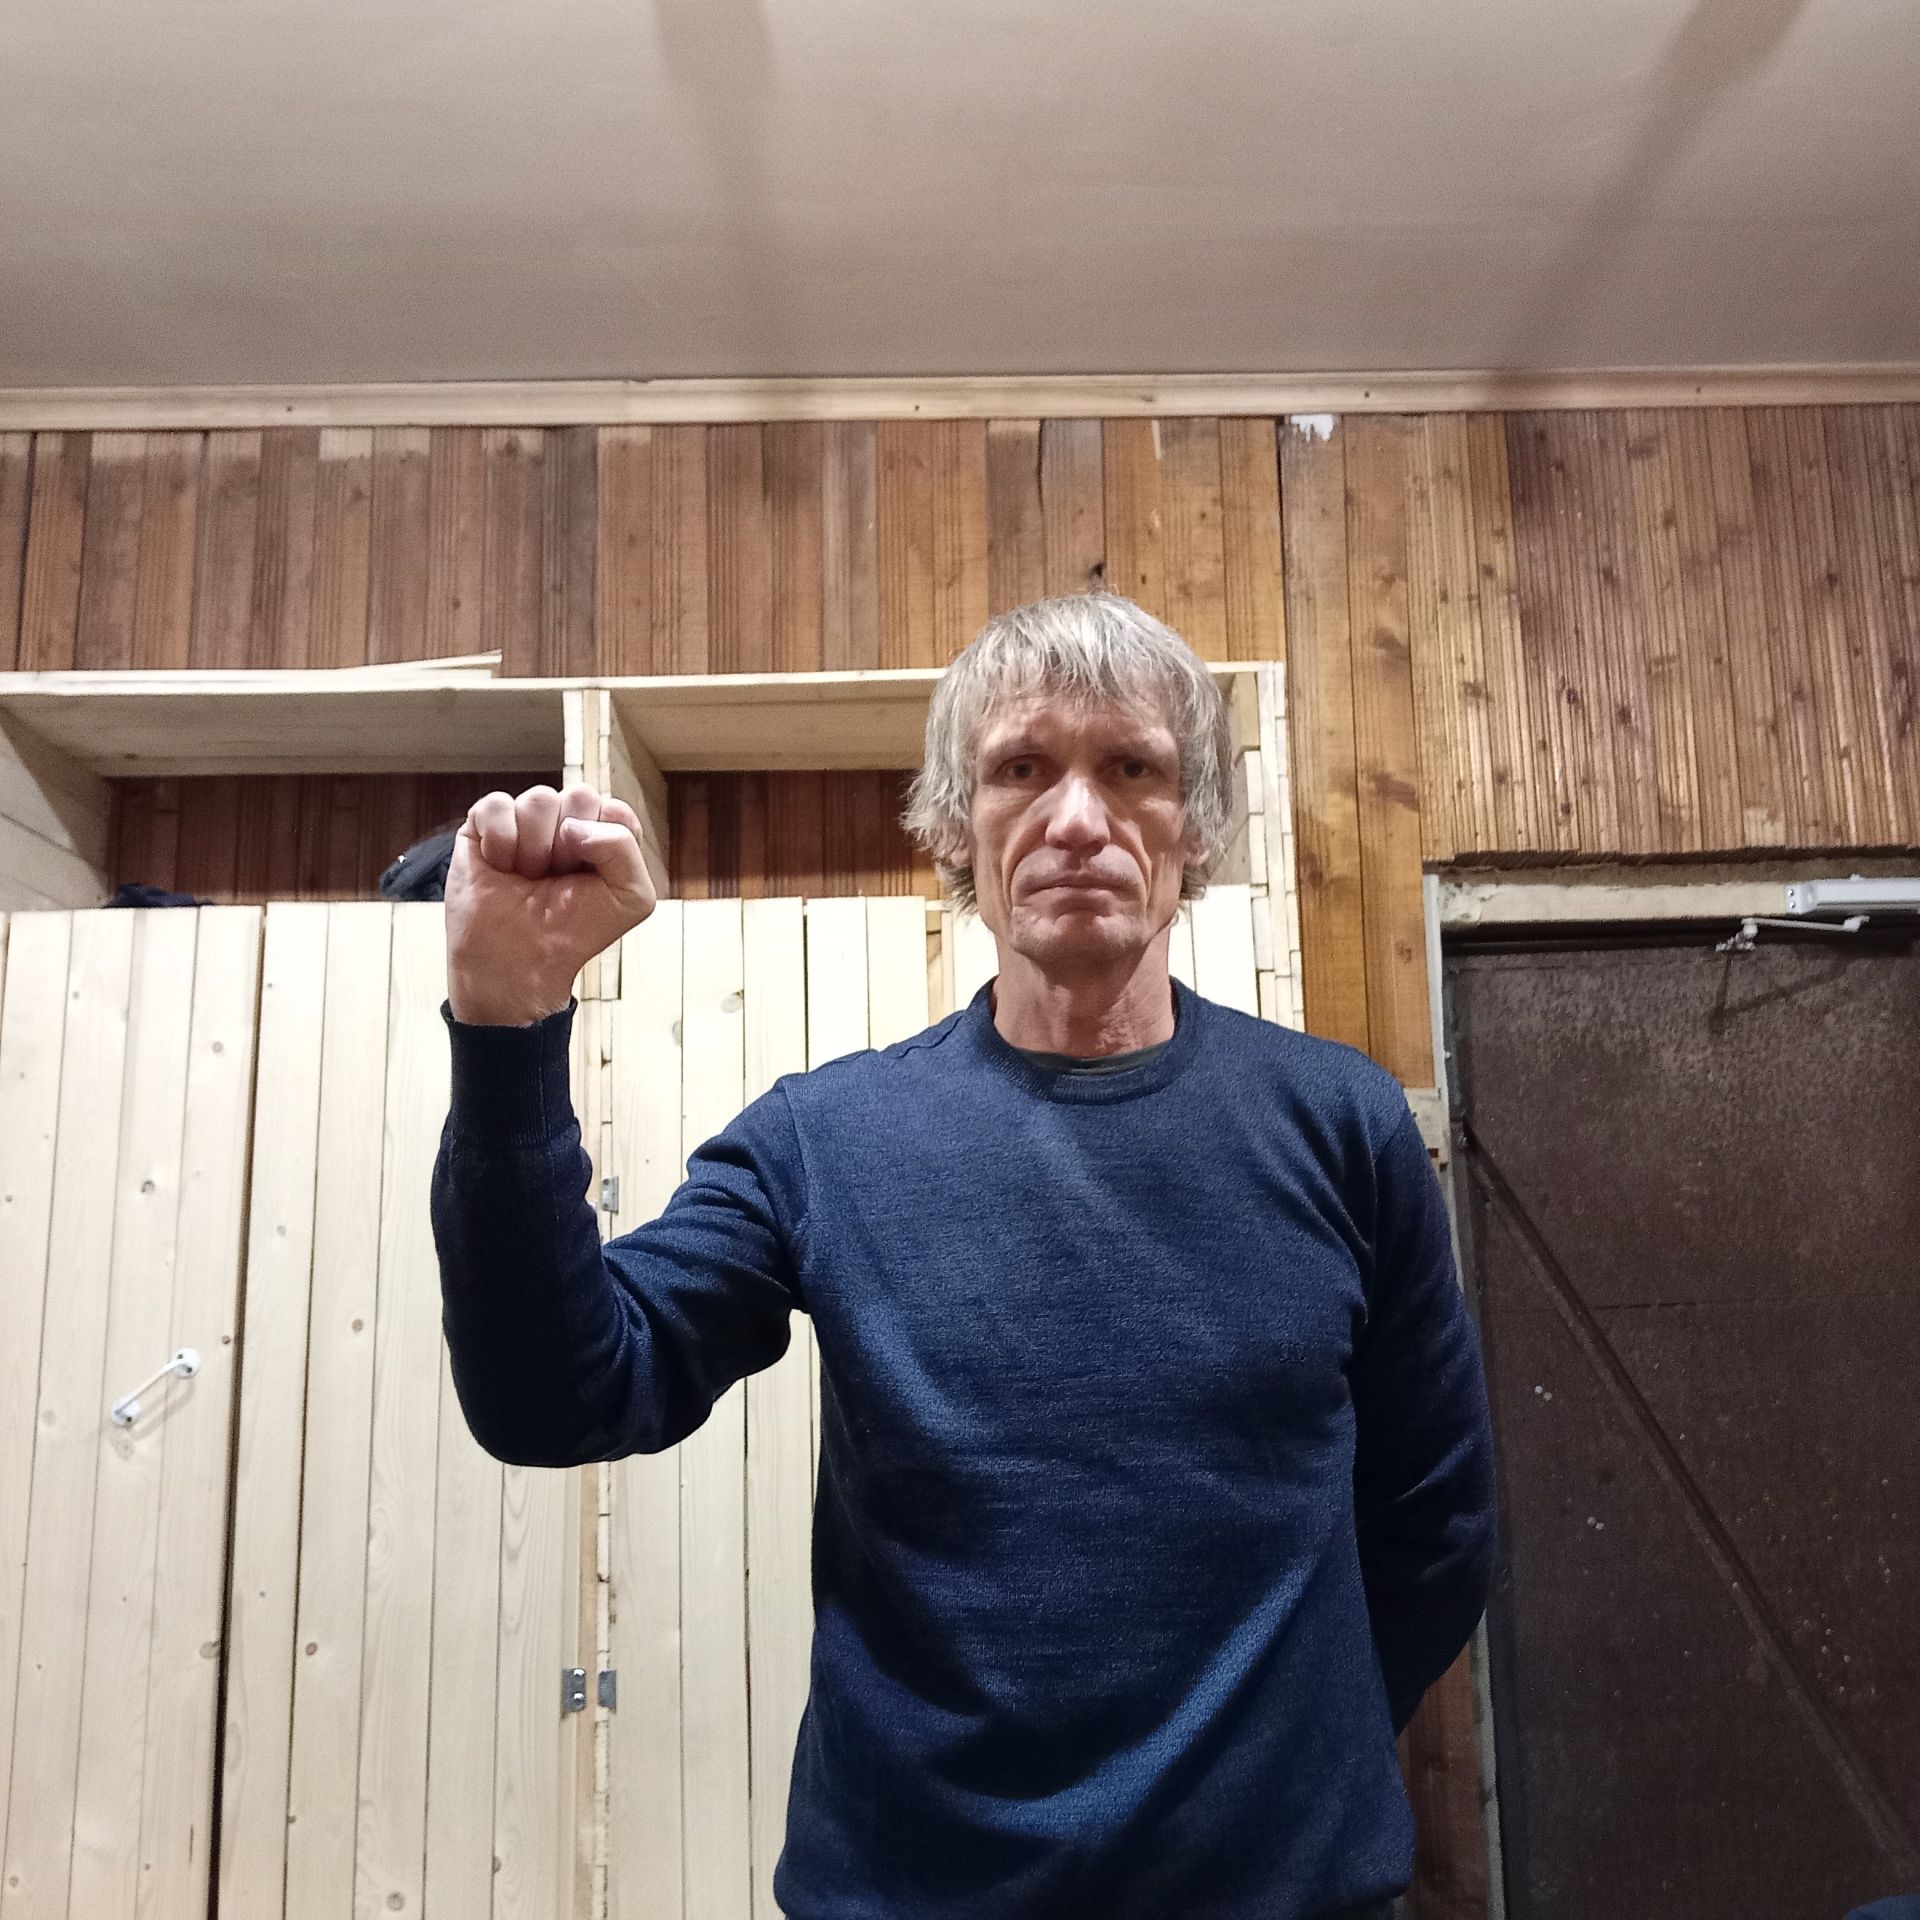
Label: clear